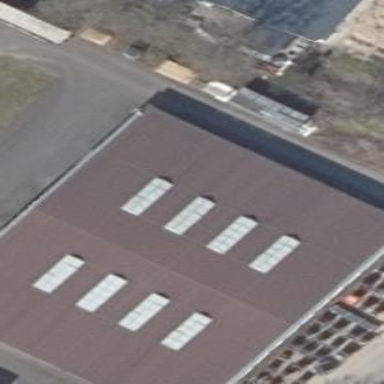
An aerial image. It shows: Commercial building.